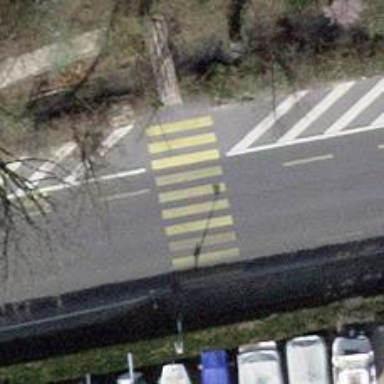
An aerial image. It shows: Asphalt footway with marked crossing.